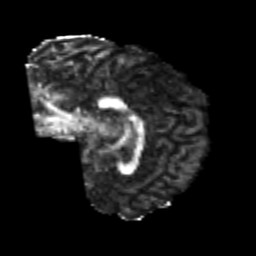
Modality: FA
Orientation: sagittal
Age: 23
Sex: female
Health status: healthy
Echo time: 0.074 s